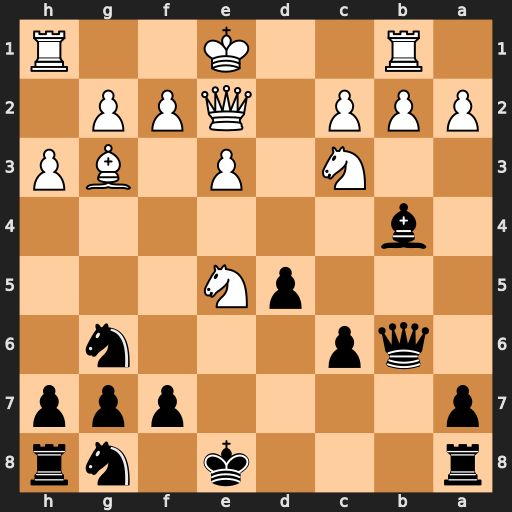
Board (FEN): r3k1nr/p4ppp/1qp3n1/3pN3/1b6/2N1P1BP/PPP1QPP1/1R2K2R
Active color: b
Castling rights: Kkq
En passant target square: -
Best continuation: Bxc3+ bxc3 Qxb1+